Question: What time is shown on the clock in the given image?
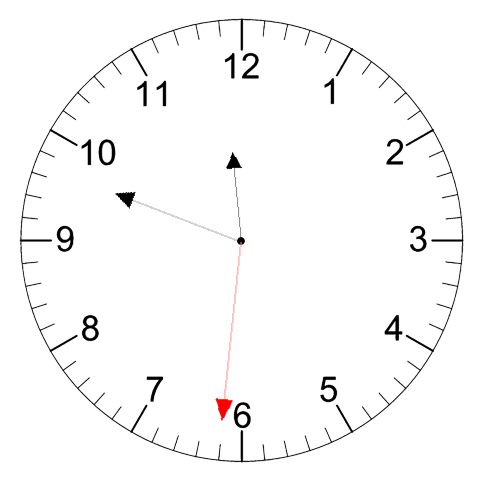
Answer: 11:48:31